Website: macys
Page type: delivery-shipping
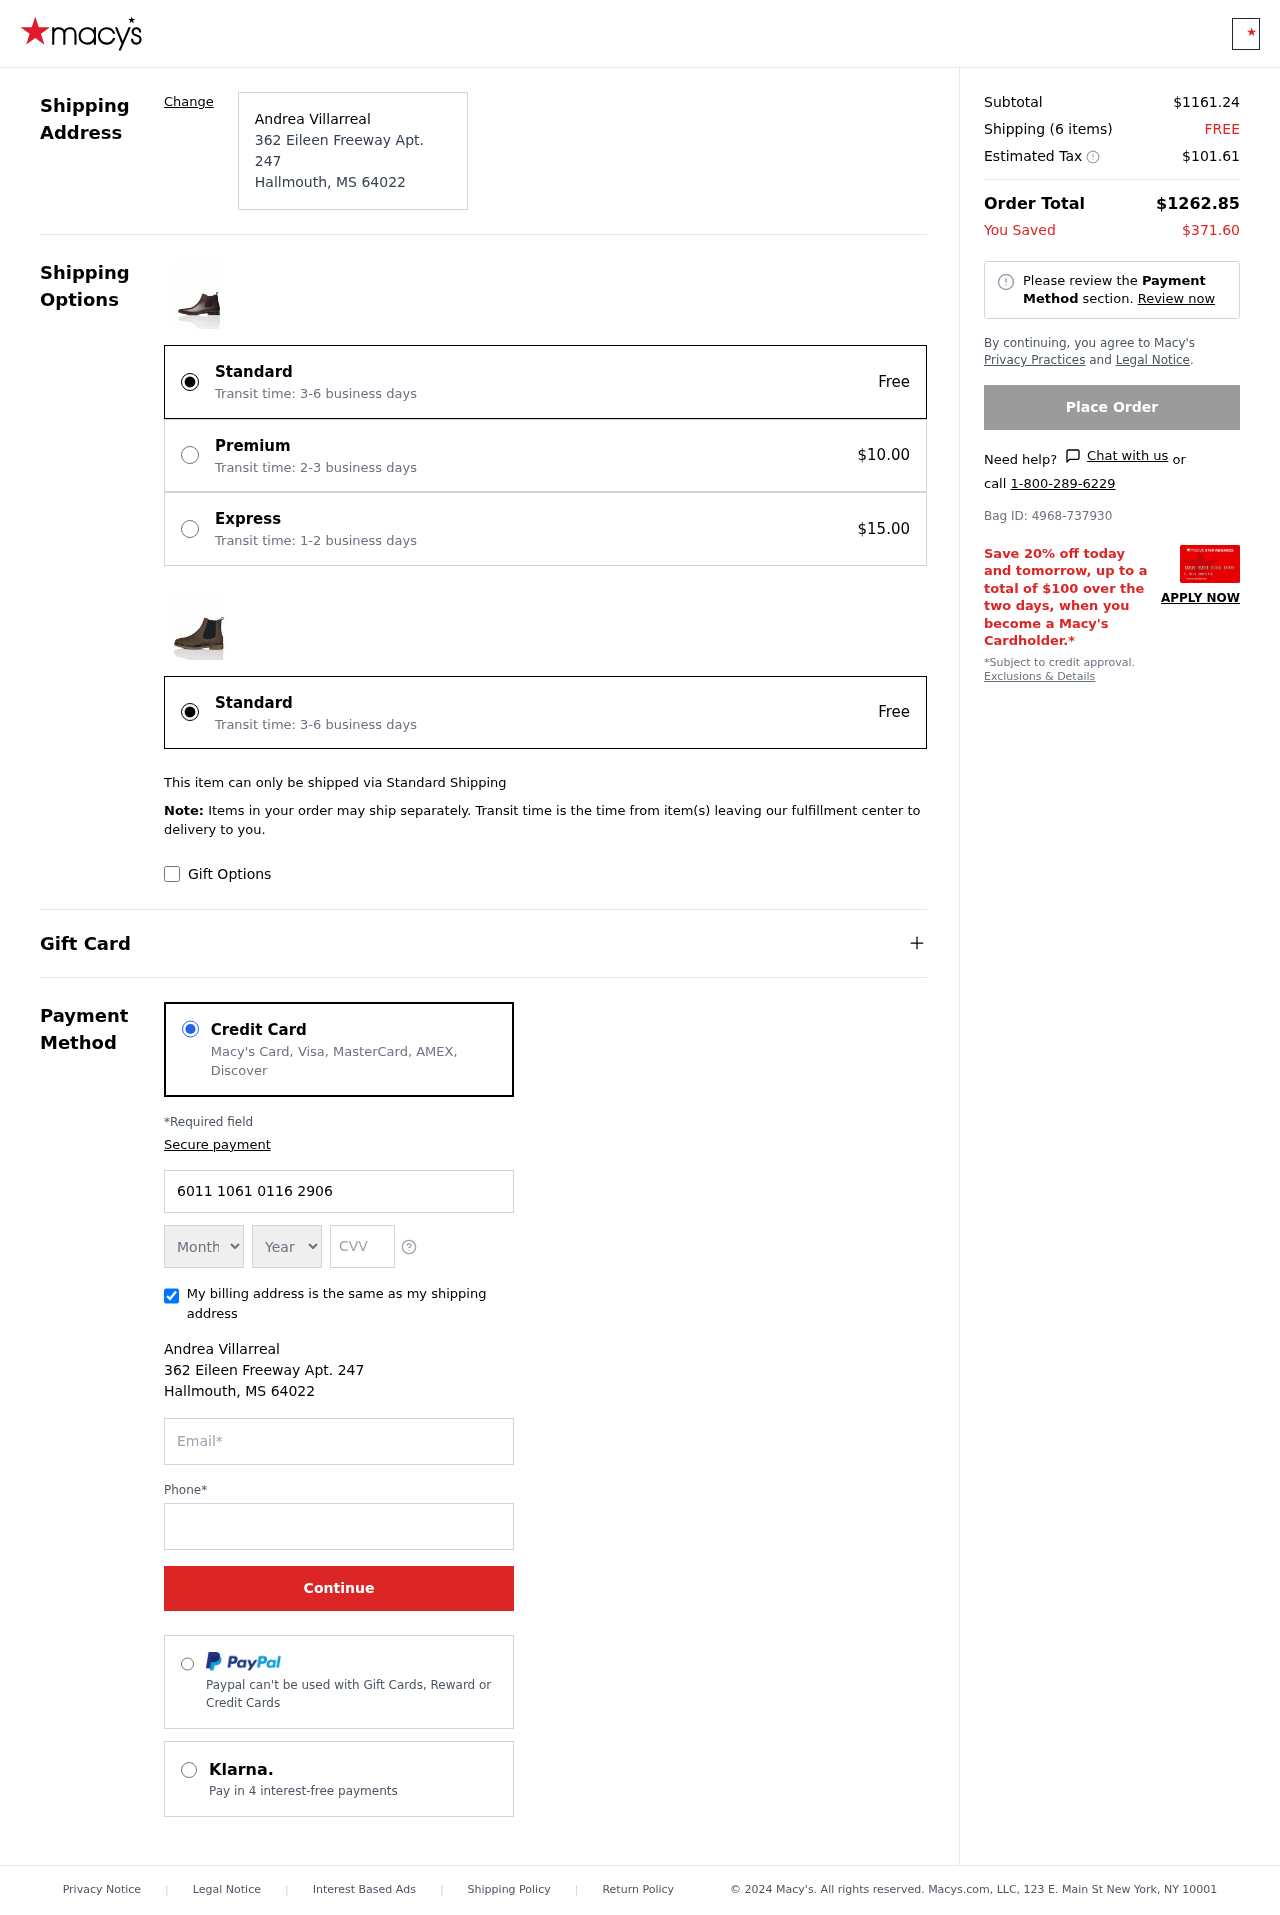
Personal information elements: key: PII_CARD_EXPIRY_MONTH
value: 11
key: PII_CARD_EXPIRY_YEAR
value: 28
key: PII_CITY
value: Hallmouth
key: PII_CITY_STATE_ZIP
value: Hallmouth, MS 64022
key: PII_FULLNAME
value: Andrea Villarreal
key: PII_POSTCODE
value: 64022
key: PII_STATE_ABBR
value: MS
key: PII_STREET
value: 362 Eileen Freeway Apt. 247
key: PII_CARD_NUMBER
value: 6011 1061 0116 2906
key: PII_CARD_CVV
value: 389
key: PII_EMAIL
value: andreavillarreal@hotmail.com
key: PII_PHONE
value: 5627527132
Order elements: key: ORDER_SUBTOTAL
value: $1161.24
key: ORDER_NUM_ITEMS
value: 6
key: ORDER_SHIPPING_COST
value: FREE
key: ORDER_TAX
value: $101.61
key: ORDER_TOTAL
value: $1262.85
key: ORDER_SAVINGS
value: $371.60
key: ORDER_BAG_ID
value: Bag ID: 4968-737930